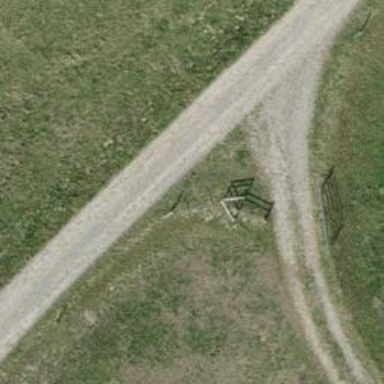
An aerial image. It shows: Guidepost with information.